Field crop: tomato
Growth stage: 1
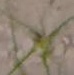
Species: cyperus